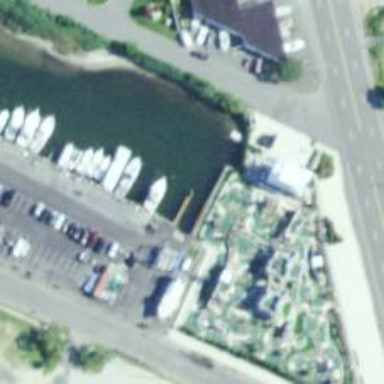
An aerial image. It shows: Pier designed for boat lift on the waterway.